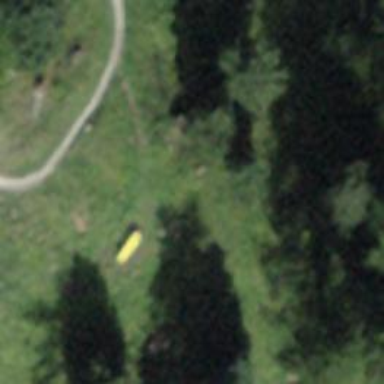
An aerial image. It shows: Bench for seating.